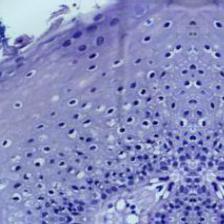
Diagnosis: Normal